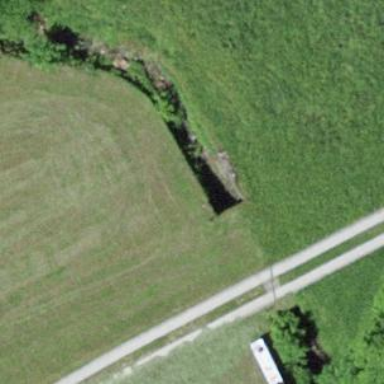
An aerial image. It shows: Culvert tunnel.